Question: I would like to implement this feature(changing HSL with that colorize ticked) in Python, preferable using PIL or maybe numpy.

Can someone explain how this works?
As far as I know is to use the built-in function color_to_hsl to get the hsl value, change it, then convert ti back to rgb, and finally write to individual pixel.
Any clue to get make it closer?
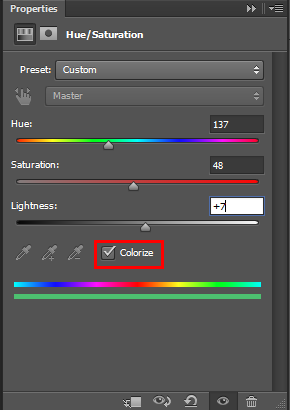
Answer: '''
from PIL import Image
import colorsys
def colorize(im, h, s, l_adjust):
h /= 360.0
s /= 100.0
l_adjust /= 100.0
if im.mode != 'L':
im = im.convert('L')
result = Image.new('RGB', im.size)
pixin = im.load()
pixout = result.load()
for y in range(im.size[1]):
for x in range(im.size[0]):
l = pixin[x, y] / 255.99
l += l_adjust
l = min(max(l, 0.0), 1.0)
r, g, b = colorsys.hls_to_rgb(h, l, s)
r, g, b = int(r * 255.99), int(g * 255.99), int(b * 255.99)
pixout[x, y] = (r, g, b)
return result
'''